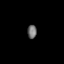
Tissue: skin
Cell type: Others
Senescence score: 0.2744
Nuclear area (px): 119
Mean DAPI intensity: 115.723